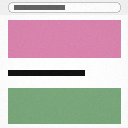
Screen state: on